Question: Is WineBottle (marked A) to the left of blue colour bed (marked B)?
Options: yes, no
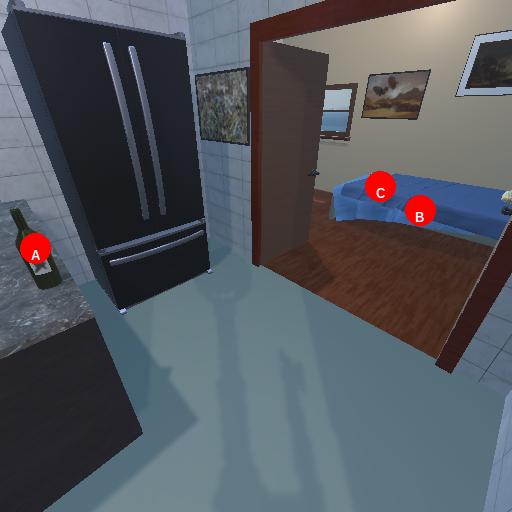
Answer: yes